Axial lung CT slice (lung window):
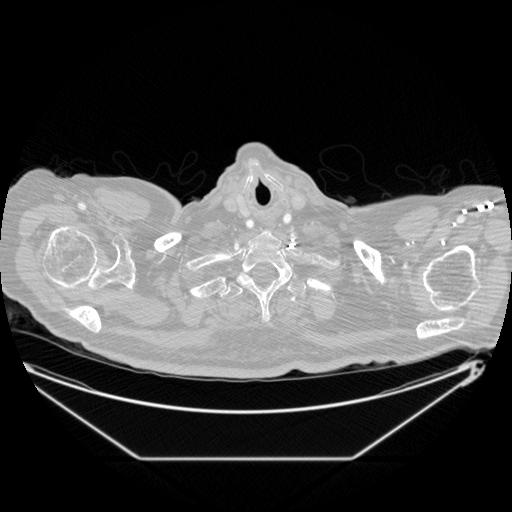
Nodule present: no